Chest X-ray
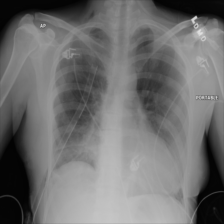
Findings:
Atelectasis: positive
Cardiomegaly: negative
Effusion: negative
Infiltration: negative
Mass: negative
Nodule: negative
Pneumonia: negative
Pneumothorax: positive
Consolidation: negative
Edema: negative
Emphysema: positive
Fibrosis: negative
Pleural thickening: negative
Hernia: negative